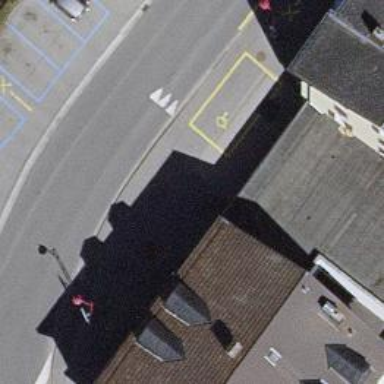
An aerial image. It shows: Kiosk.